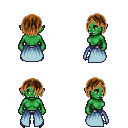
a pixel art fantasy rpg character, female body template, orc, green skin, overskirt, metal pants, brown bangs hairstyle, metal boots, four views (front, back, left, right), 2x2 character sprite sheet, small pixel art, hard edges, no anti-aliasing